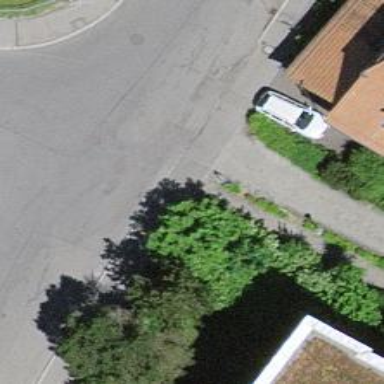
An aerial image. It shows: Residential road.